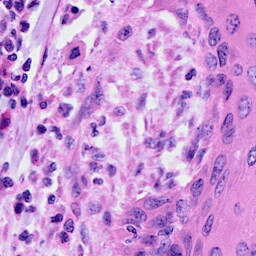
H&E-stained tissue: Cervix